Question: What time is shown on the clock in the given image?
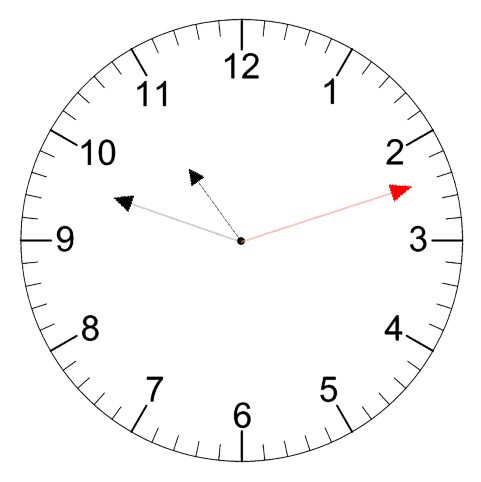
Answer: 10:48:12